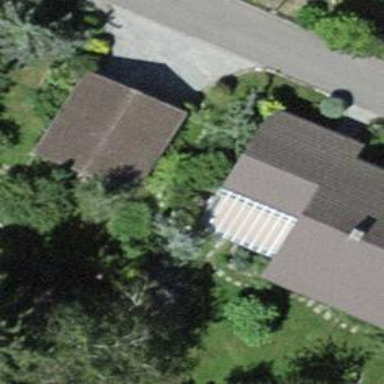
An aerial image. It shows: Garage.